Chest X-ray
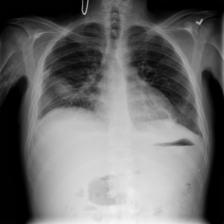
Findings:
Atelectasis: negative
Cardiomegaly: negative
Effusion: negative
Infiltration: negative
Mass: negative
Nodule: negative
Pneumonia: negative
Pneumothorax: negative
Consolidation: negative
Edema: negative
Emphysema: negative
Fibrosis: negative
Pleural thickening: negative
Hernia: negative